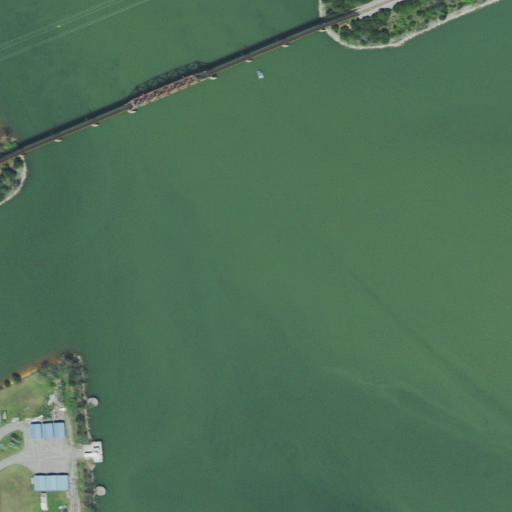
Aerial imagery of bar in Tennessee named Niles Shoals containing open water, medium intensity development, pasture, shrub, high intensity development, grassland, deciduous forest, low intensity development, mixed forest, and evergreen forest